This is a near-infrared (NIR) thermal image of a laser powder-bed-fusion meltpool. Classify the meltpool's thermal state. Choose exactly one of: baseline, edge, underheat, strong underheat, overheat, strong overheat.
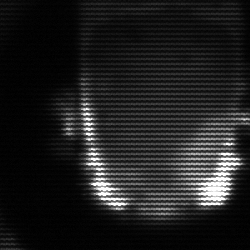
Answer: baseline